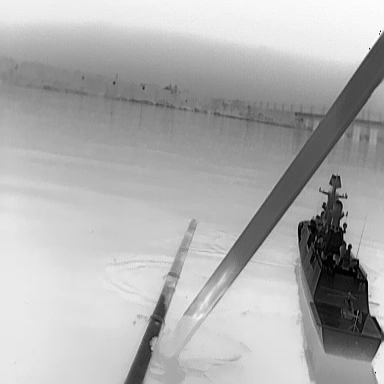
There is a warship in the infrared image.